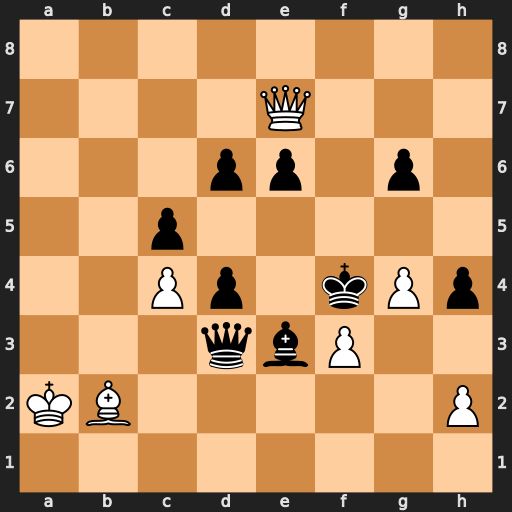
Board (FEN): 8/4Q3/3pp1p1/2p5/2Pp1kPp/3qbP2/KB5P/8
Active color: w
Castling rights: -
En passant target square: -
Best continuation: Qf6+ Qf5 gxf5